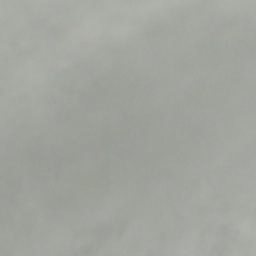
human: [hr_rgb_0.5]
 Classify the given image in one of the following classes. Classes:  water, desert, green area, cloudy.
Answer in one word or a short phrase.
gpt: cloudy